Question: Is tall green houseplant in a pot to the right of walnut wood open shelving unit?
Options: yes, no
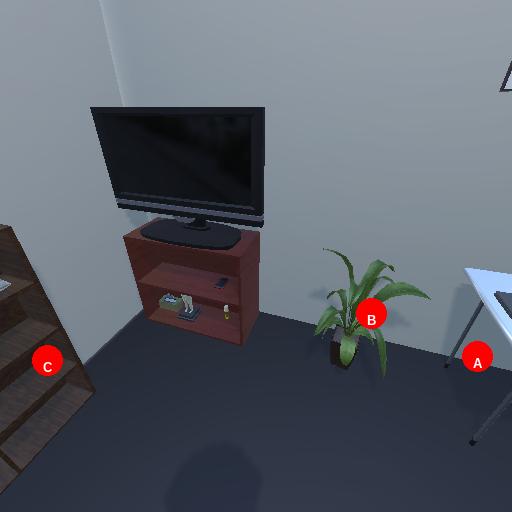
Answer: yes